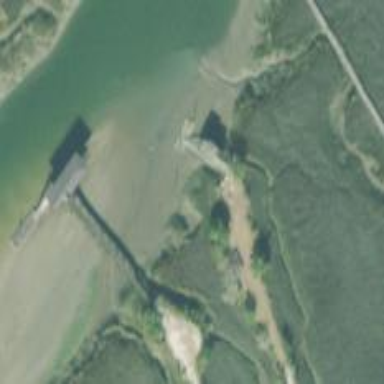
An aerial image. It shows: Man-made pier.